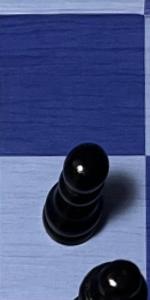
Label: Pawn_Black